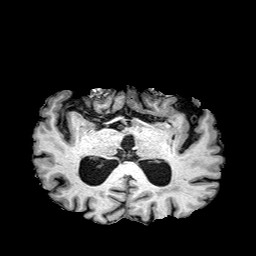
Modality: T1w
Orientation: coronal
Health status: healthy